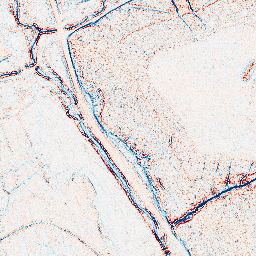
Category: edge_preserving
Decomposition family: anisotropic_diffusion
Decomposition parameters: iterations: 5
kappa: 10
gamma: 0.05
Upsampling method: sinc_hamming
Upsampling parameters: scale: 2
kernel_size: 8
Upsampling scale: 2